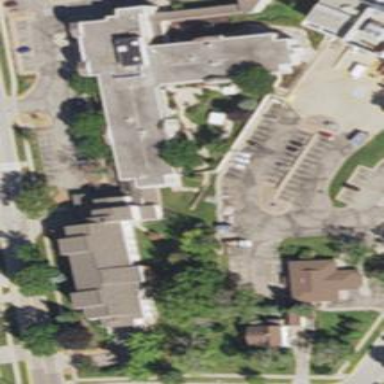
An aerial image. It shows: Nursing home building.